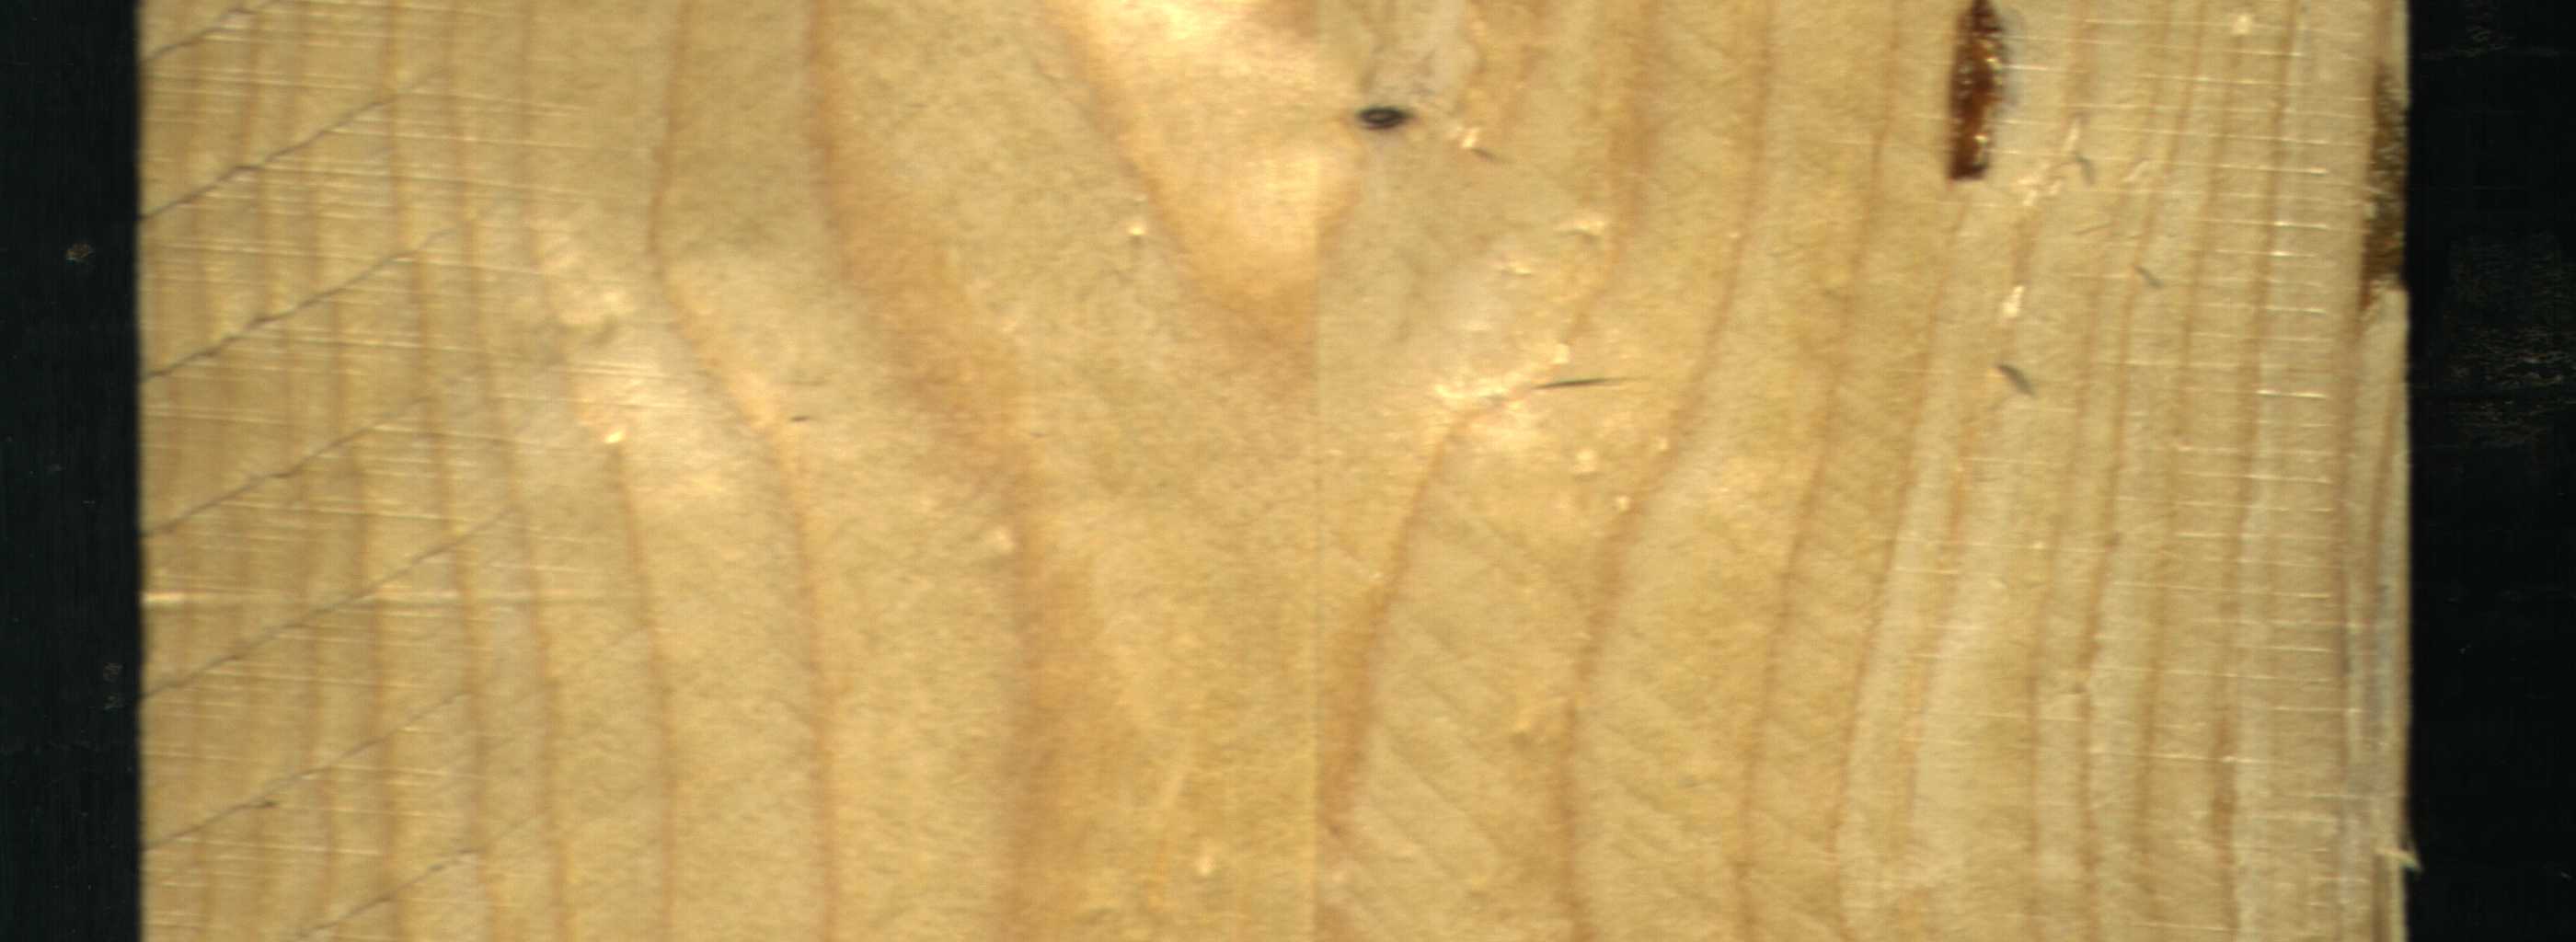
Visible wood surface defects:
resin
resin
Dead_Knot